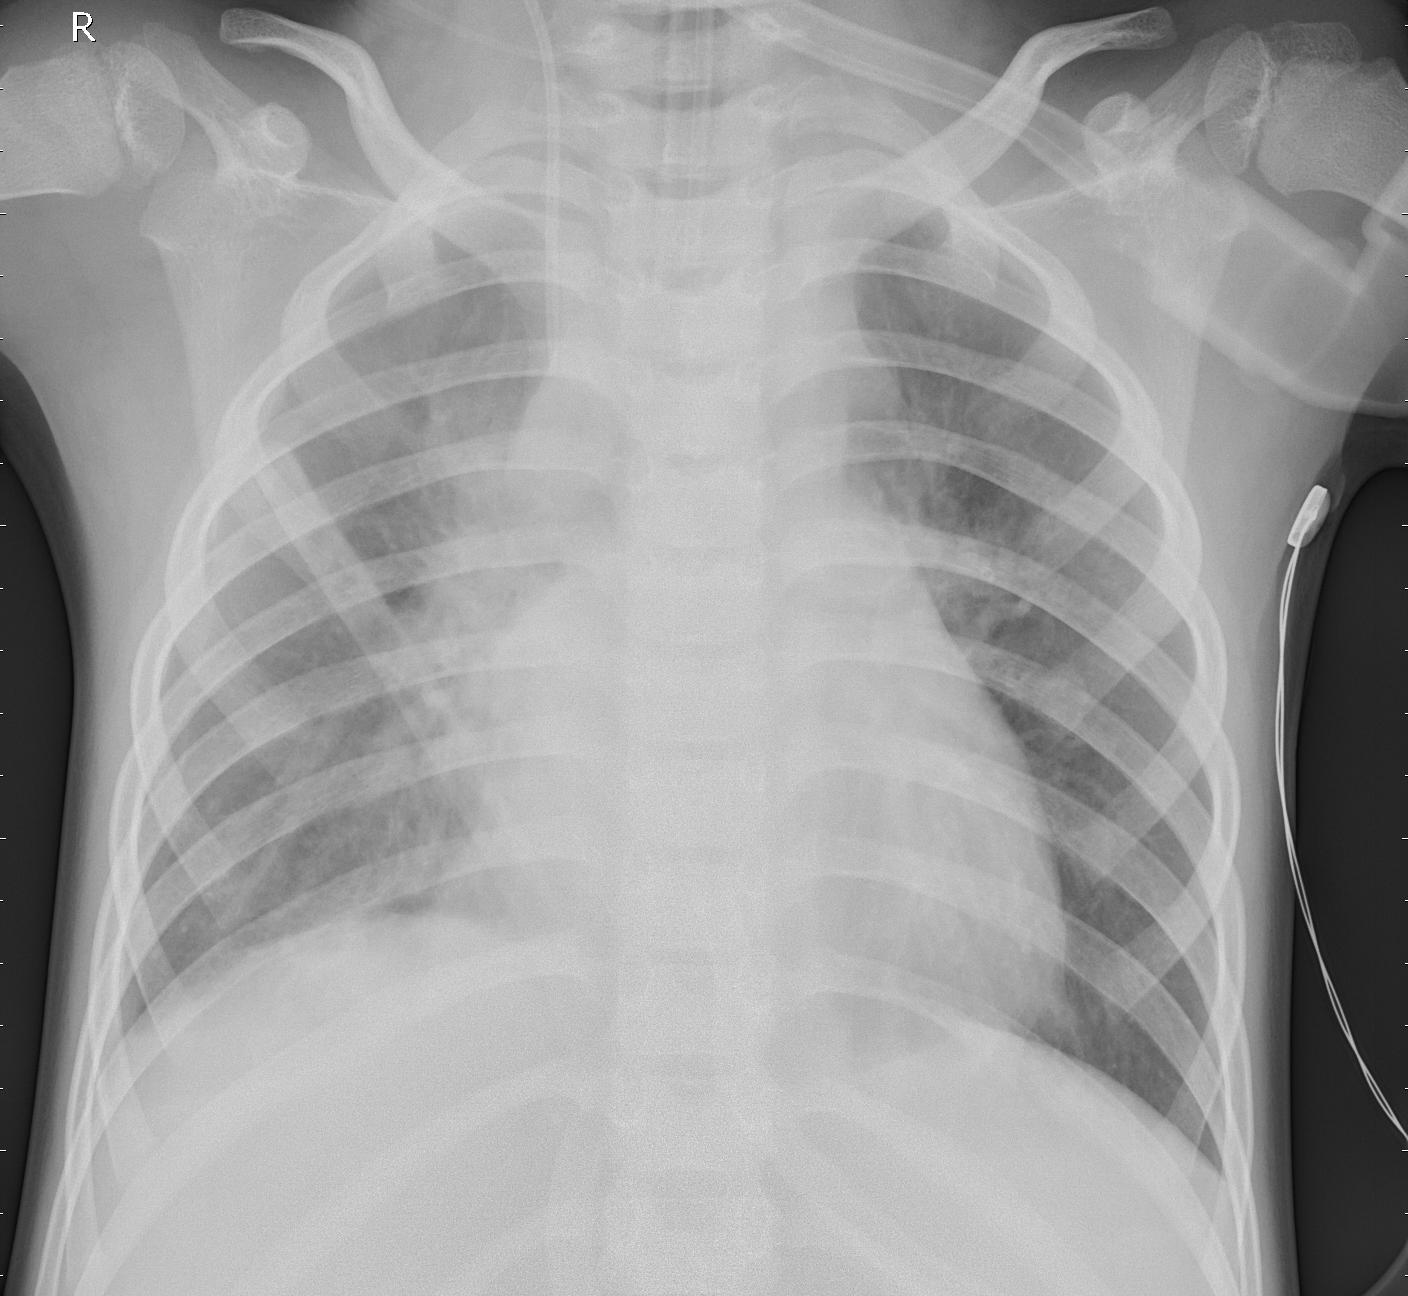
Diagnosis: PNEUMONIA